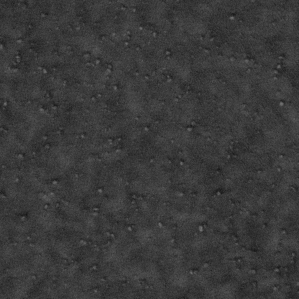
Label: frost